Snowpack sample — Buffalo Mountain, Silverthorne, Colorado, USA (1/25/25, 10:11 AM MST)
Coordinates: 39.6222, -106.1139
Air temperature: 22 °F
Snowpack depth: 110 cm
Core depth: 10 cm
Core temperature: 46.4 °F
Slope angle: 12°, slope face: 102°
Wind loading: high
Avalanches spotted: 0
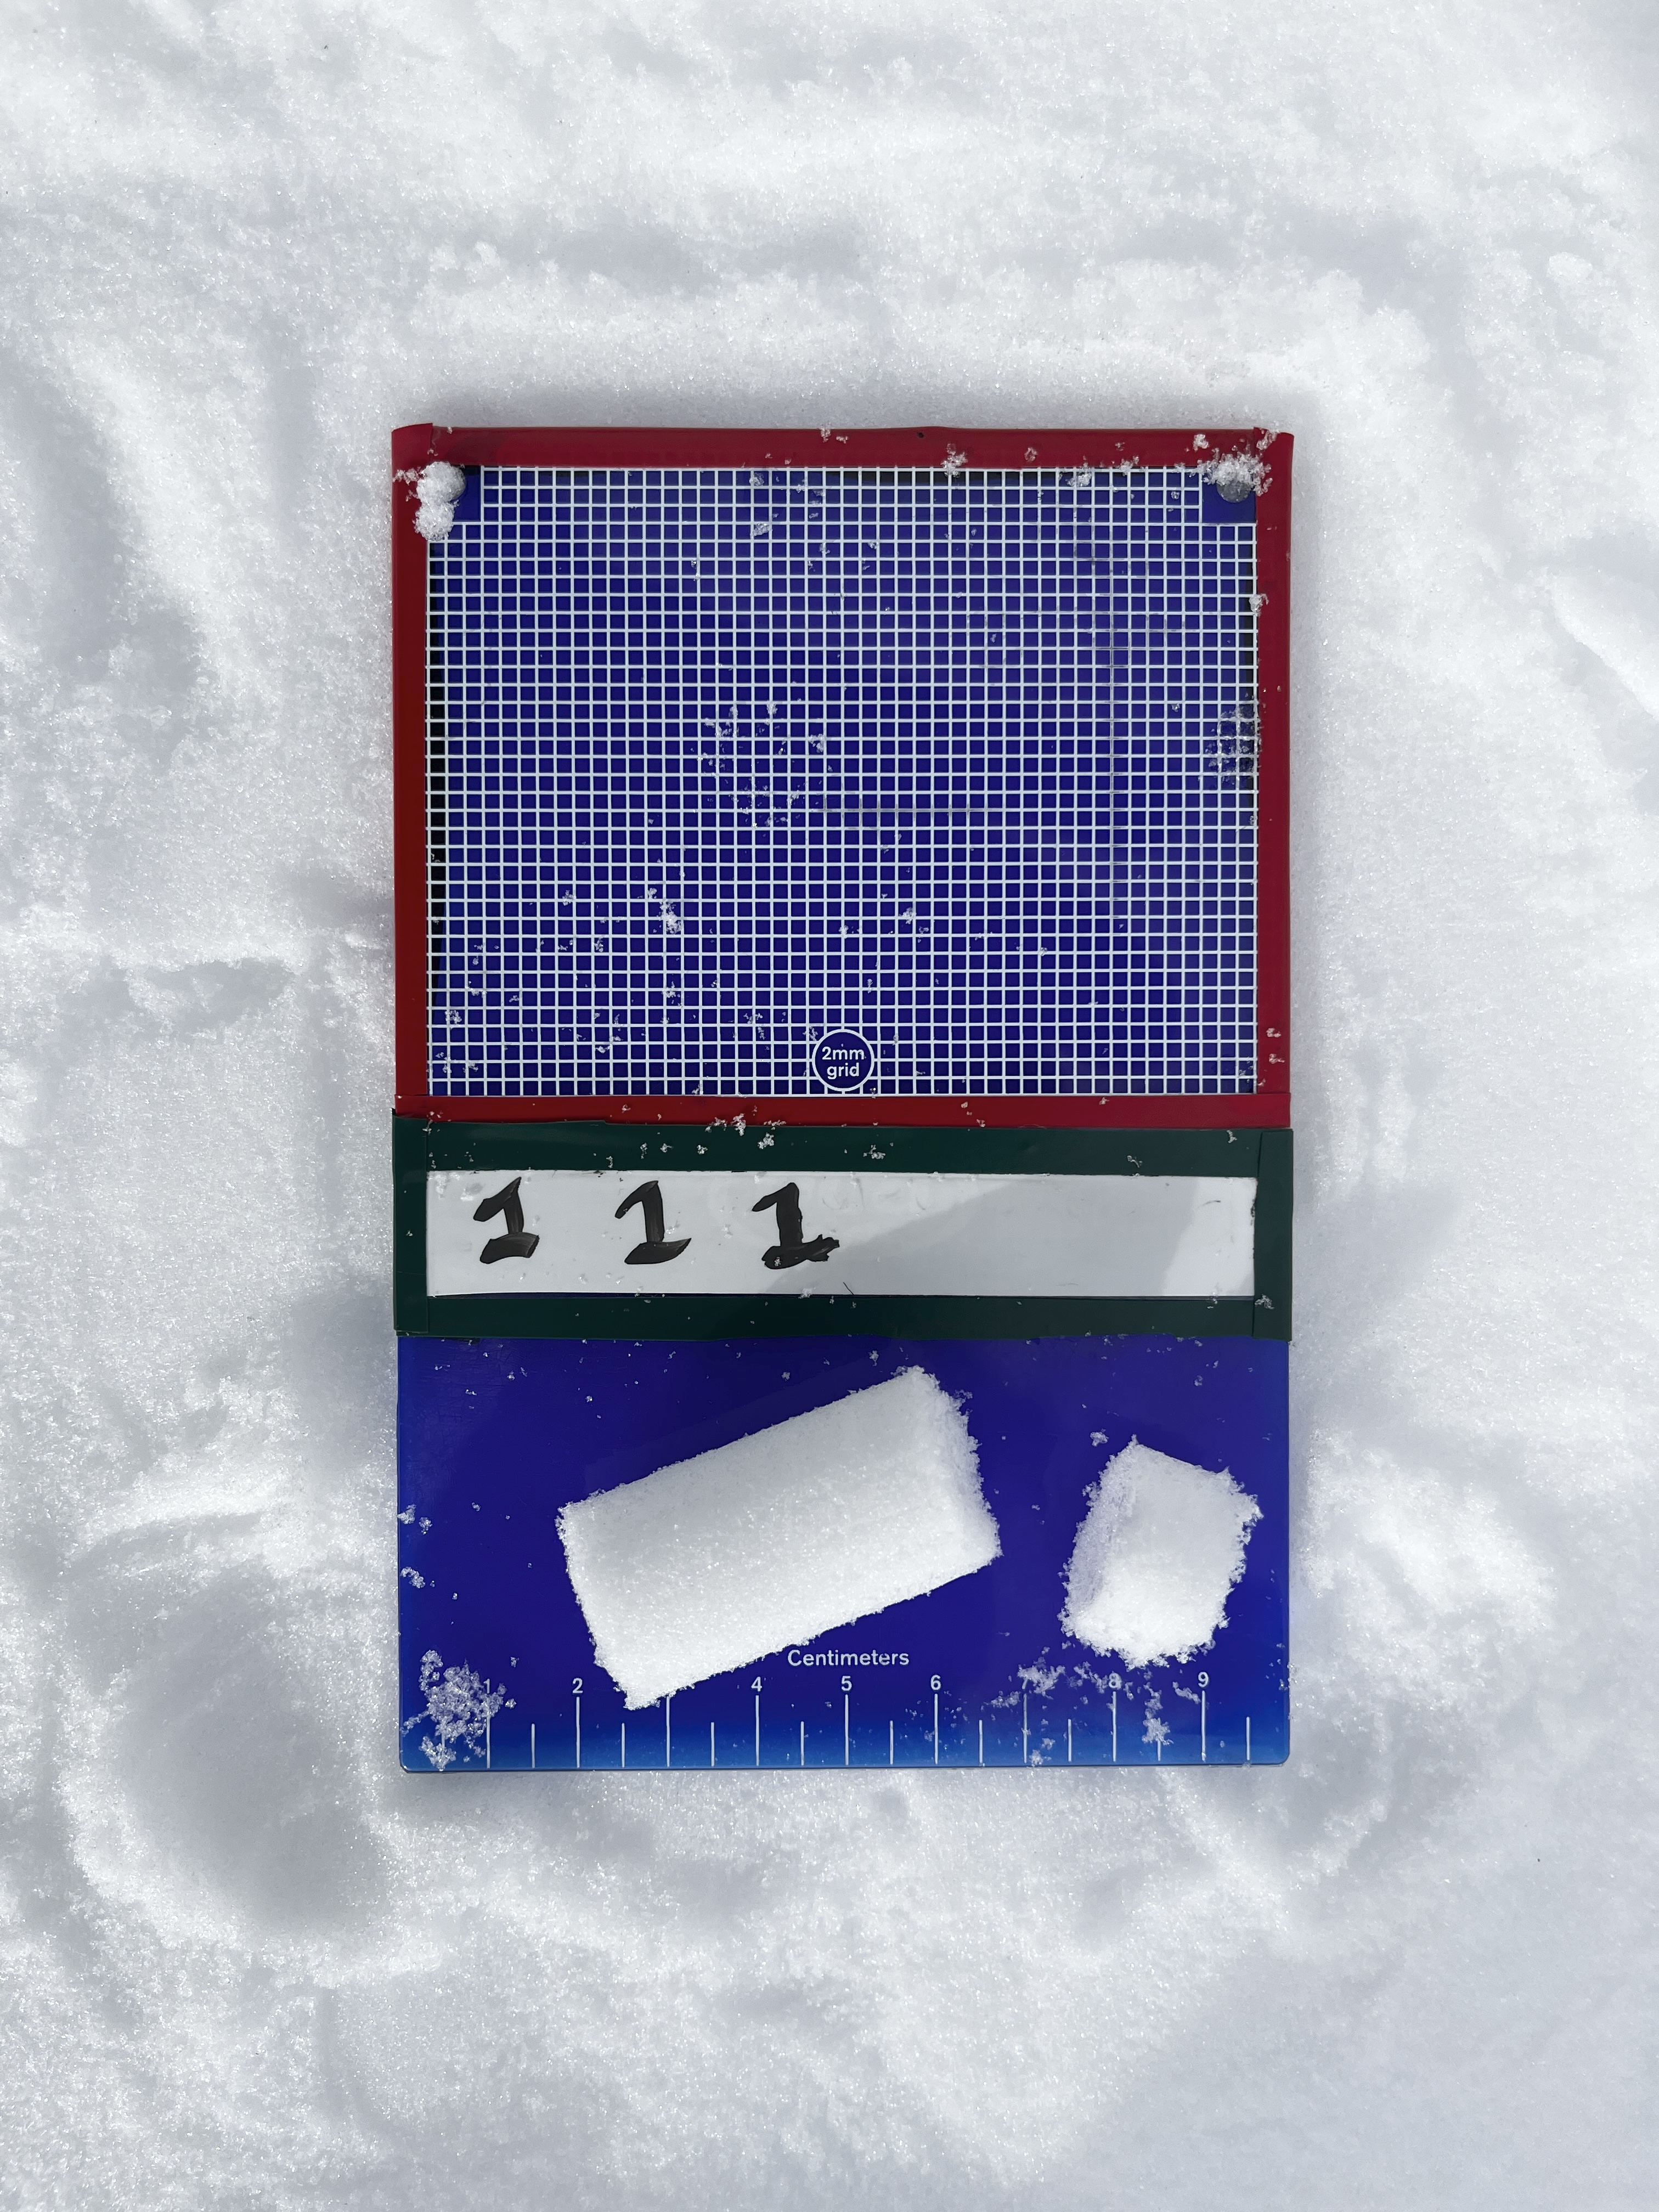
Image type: crystal_card
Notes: No avalanches nearby, collected on the outskirts of a fire break 15 meters from the treeline, on way to Buffalo and Red Mountain